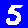
Digit: 5